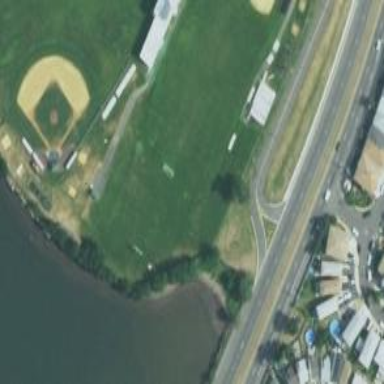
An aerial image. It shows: Soccer pitch with grass surface for leisure land.